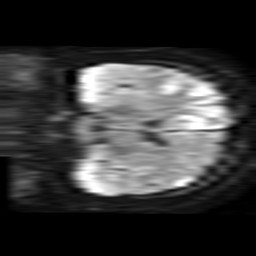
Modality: TRACE
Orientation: coronal
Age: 34
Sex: female
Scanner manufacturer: philips
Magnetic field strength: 1.5 T
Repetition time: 3.409 s
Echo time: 0.06922 s